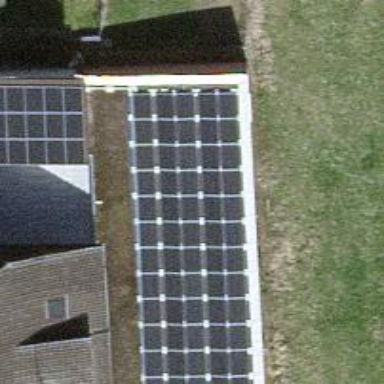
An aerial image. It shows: Solar photovoltaic panel generator.